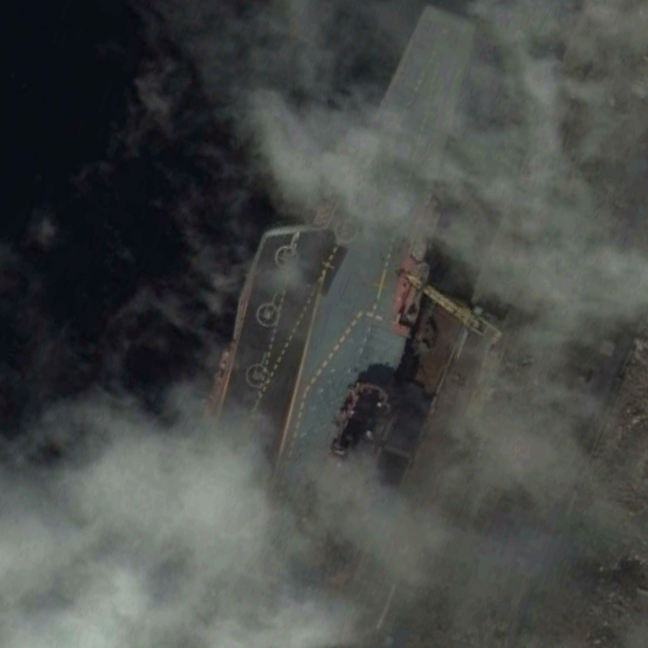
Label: aircraft_carrier